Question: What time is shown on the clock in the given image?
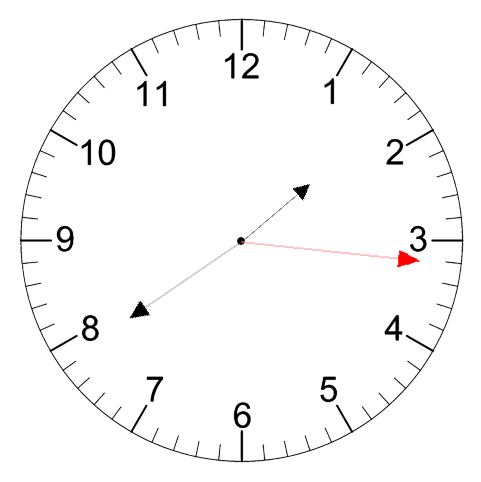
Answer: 01:39:16